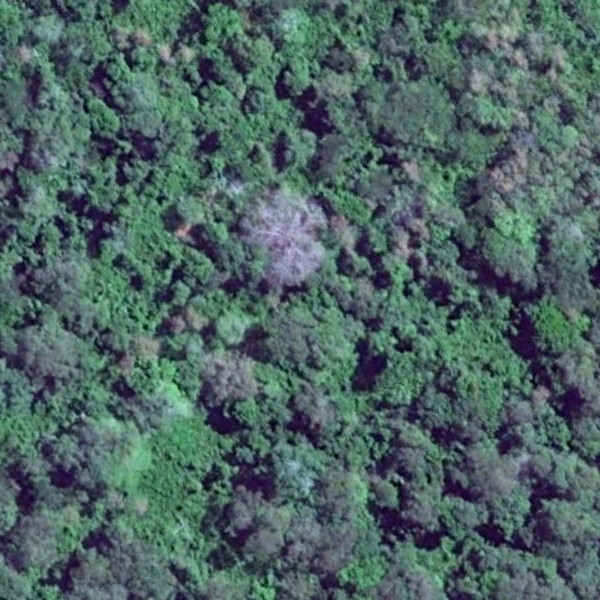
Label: Forest